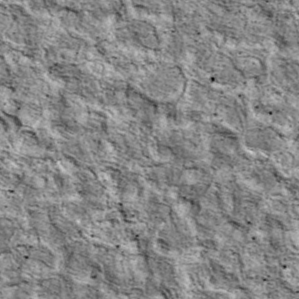
Label: non_frost